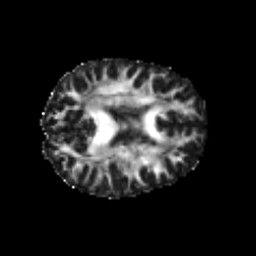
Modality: FA
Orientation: axial
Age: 21
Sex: female
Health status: healthy
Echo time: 0.074 s